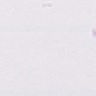
Metastatic tissue present: no